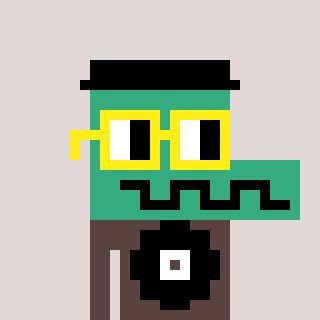
a pixel art character with square yellow glasses, a crocodile-shaped head and a darkbrown-colored body on a warm background